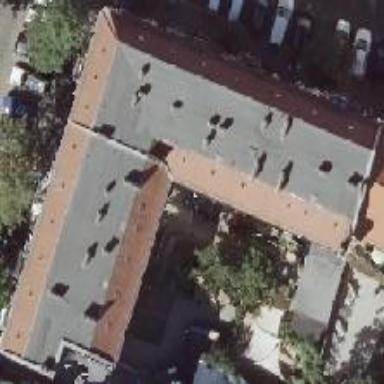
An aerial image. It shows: Apartment building with double saltbox roof shape.